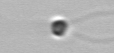
Label: flagellate